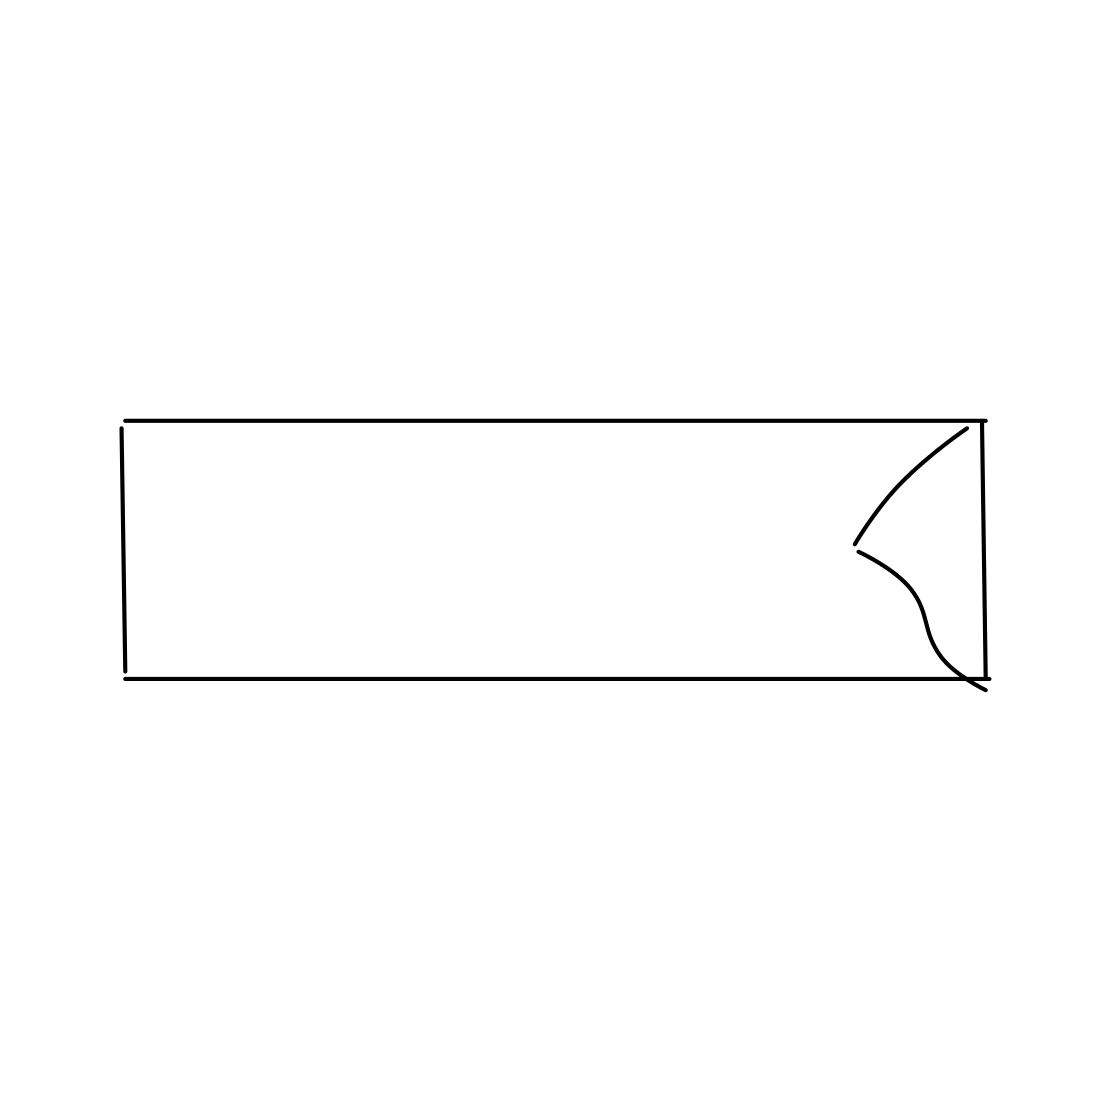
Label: envelope